Question: I would like to display 5 sides of a box (only the top side is not shown) extending from -(-50, -50, -50) to (50, 50, 50). My cube-drawing function is as follows:
'''
void drawRectangularPrism(Coordinate corner, Coordinate dimensions)
{
glPushMatrix();
glBegin(GL_QUADS);
// back face
glNormal3f(0, 0, 1);
glVertex3f(corner.x, corner.y, corner.z);
glVertex3f(corner.x + dimensions.x, corner.y, corner.z);
glVertex3f(corner.x + dimensions.x, corner.y + dimensions.y, corner.z);
glVertex3f(corner.x, corner.y + dimensions.y, corner.z);
// bottom face
glNormal3f(0, 1, 0);
glVertex3f(corner.x, corner.y, corner.z);
glVertex3f(corner.x, corner.y, corner.z + dimensions.z);
glVertex3f(corner.x + dimensions.x, corner.y, corner.z + dimensions.z);
glVertex3f(corner.x + dimensions.x, corner.y, corner.z);
// top face
glNormal3f(0, -1, 0);
glVertex3f(corner.x, corner.y + dimensions.y, corner.z);
glVertex3f(corner.x, corner.y + dimensions.y, corner.z + dimensions.z);
glVertex3f(corner.x + dimensions.x, corner.y + dimensions.y, corner.z + dimensions.z);
glVertex3f(corner.x + dimensions.x, corner.y + dimensions.y, corner.z);
// right face
glNormal3f(-1, 0, 0);
glVertex3f(corner.x + dimensions.x, corner.y, corner.z);
glVertex3f(corner.x + dimensions.x, corner.y, corner.z + dimensions.z);
glVertex3f(corner.x + dimensions.x, corner.y + dimensions.y, corner.z + dimensions.z);
glVertex3f(corner.x + dimensions.x, corner.y + dimensions.y, corner.z);
// left face
glNormal3f(1, 0, 0);
glVertex3f(corner.x, corner.y, corner.z);
glVertex3f(corner.x, corner.y, corner.z + dimensions.z);
glVertex3f(corner.x, corner.y + dimensions.y, corner.z + dimensions.z);
glVertex3f(corner.x, corner.y + dimensions.y, corner.z);
glEnd();
glPopMatrix();
}
'''
And in case it is useful, here is my function that sets up the OpenGL rendering:
'''
void init()
{
glClearColor(1.0, 1.0, 1.0, 1.0); // Clear the background of our window to white
GLfloat specular[] = {1.0, 1.0, 1.0, 1.0}, shininess[] = {50.0}, emission[] = {0.0, 0.0, 0.0, 1.0},
lightPosition[] = {1.0, 1.0, 1.0, 0.0}, lightAmbient[] = {0.0, 0.0, 0.0, 1.0},
lightDiffuse[] = {1.0, 1.0, 1.0, 1.0}, lightSpecular[] = {1.0, 1.0, 0.0, 1.0};
glShadeModel(GL_SMOOTH);
glColorMaterial(GL_FRONT_AND_BACK, GL_AMBIENT_AND_DIFFUSE);
glMaterialfv(GL_FRONT_AND_BACK, GL_SPECULAR, specular);
glMaterialfv(GL_FRONT_AND_BACK, GL_SHININESS, shininess);
glMaterialfv(GL_FRONT_AND_BACK, GL_EMISSION, emission);
glLightfv(GL_LIGHT0, GL_POSITION, lightPosition);
glLightfv(GL_LIGHT0, GL_AMBIENT, lightAmbient);
glLightfv(GL_LIGHT0, GL_DIFFUSE, lightDiffuse);
glLightfv(GL_LIGHT0, GL_SPECULAR, lightSpecular);
glEnable(GL_LIGHT0);
//glEnable(GL_DEPTH_TEST); // makes objects overlap correctly / or not?!
glEnable(GL_LIGHTING);
glEnable(GL_COLOR_MATERIAL);
glEnable(GL_CULL_FACE); // makes it faster?!
}
'''
The final result:

Why aren't the top and left sides of the cube being displayed?
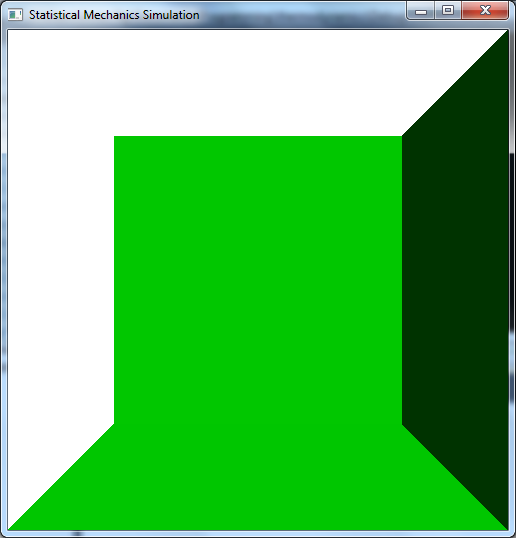
Answer: The Top / Bottom, Left / Right face pairs only vary by an offset, which suggests you haven't considered vertex winding order. Look at 'glFrontFace' to begin with.